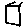
Label: square